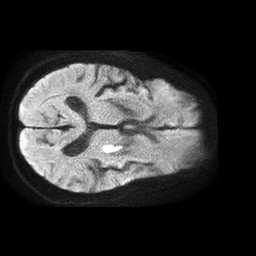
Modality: TRACE
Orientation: axial
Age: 65
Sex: male
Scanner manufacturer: philips
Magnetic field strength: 1.5 T
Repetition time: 4.6 s
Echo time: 0.08517 s